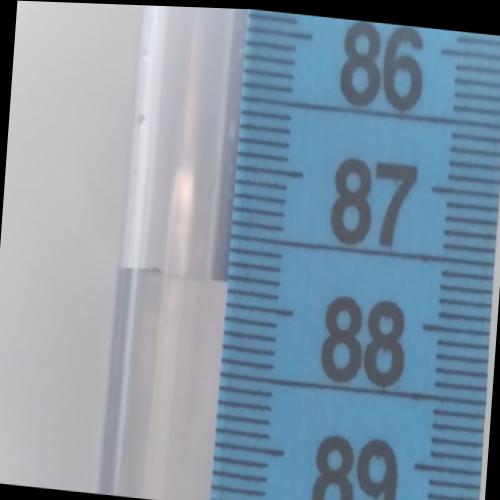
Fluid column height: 87.8 cm